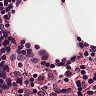
Metastatic tissue present: no